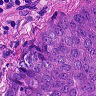
Metastatic tissue present: yes